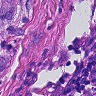
Metastatic tissue present: yes